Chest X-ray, PA view. Patient: 47 years old, sex M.
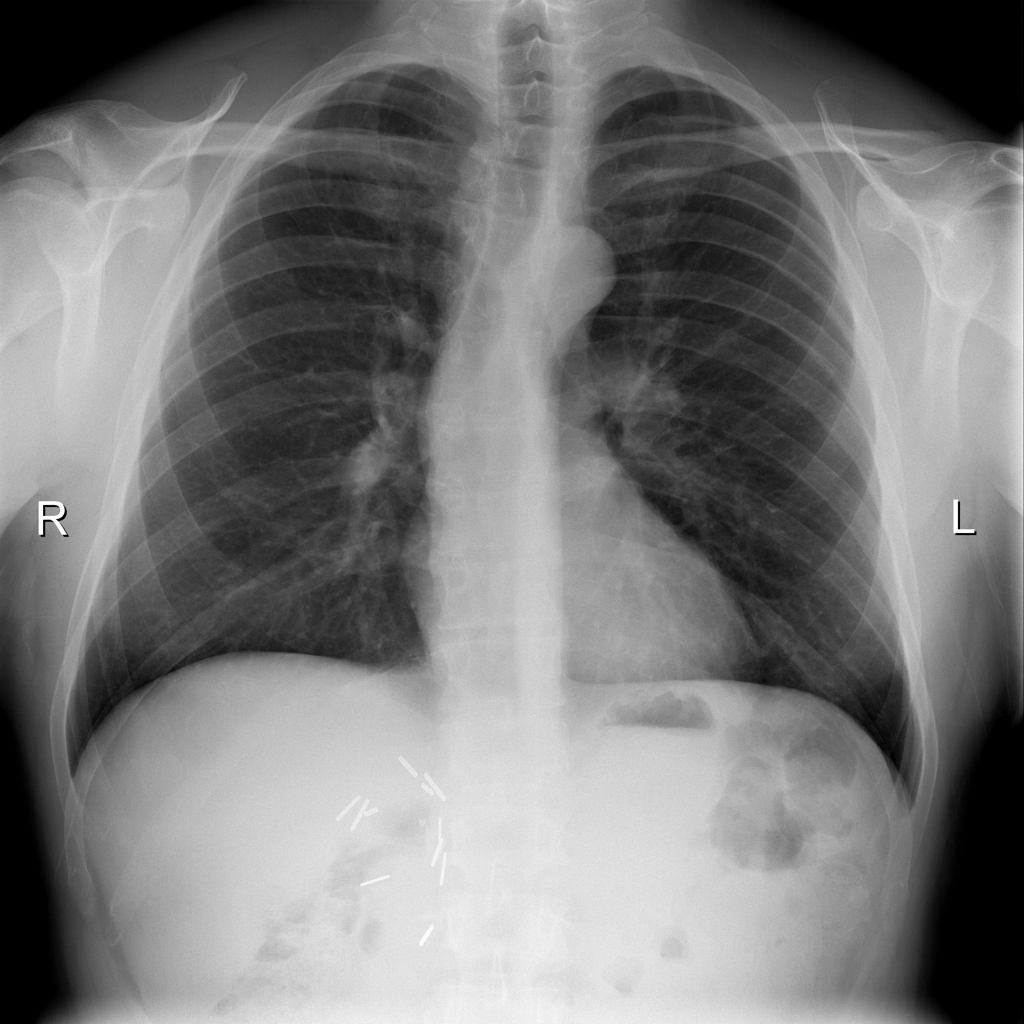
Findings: No Finding